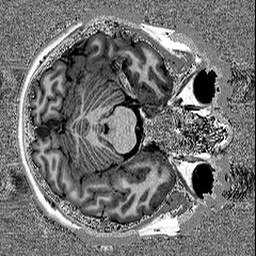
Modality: UNIT1
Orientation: axial
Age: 27
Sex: female
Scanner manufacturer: siemens
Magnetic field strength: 3 T
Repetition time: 5 s
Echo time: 0.00298 s